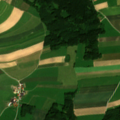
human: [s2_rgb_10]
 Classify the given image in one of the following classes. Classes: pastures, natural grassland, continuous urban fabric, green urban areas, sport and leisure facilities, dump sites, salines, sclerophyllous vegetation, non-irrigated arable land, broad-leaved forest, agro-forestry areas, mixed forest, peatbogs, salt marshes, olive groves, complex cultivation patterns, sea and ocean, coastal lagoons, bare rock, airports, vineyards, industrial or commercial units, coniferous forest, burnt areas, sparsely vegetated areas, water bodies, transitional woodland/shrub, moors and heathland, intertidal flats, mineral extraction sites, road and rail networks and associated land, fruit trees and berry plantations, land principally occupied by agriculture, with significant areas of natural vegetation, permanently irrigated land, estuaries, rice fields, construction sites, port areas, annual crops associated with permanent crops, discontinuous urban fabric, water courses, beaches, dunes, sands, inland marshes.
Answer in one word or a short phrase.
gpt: non-irrigated arable land, pastures, complex cultivation patterns, coniferous forest, mixed forest